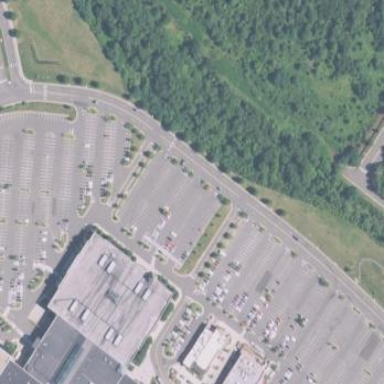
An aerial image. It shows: Parking area with surface.